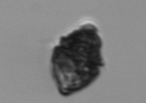
Label: Kryptoperidinium_triquetrum